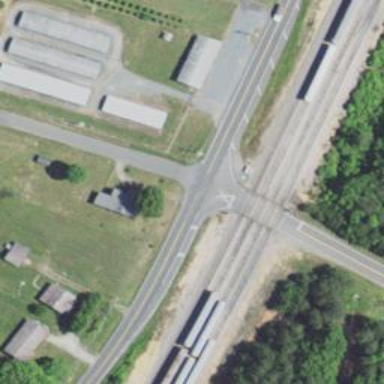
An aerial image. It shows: Level crossing with lights and barriers.